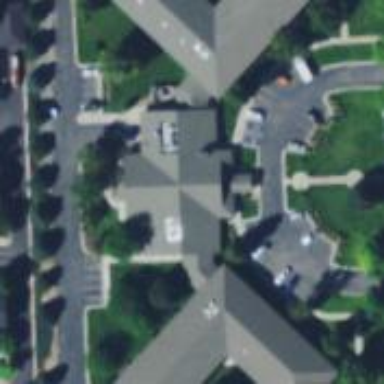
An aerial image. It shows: Building.